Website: bh-photo
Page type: address-validator
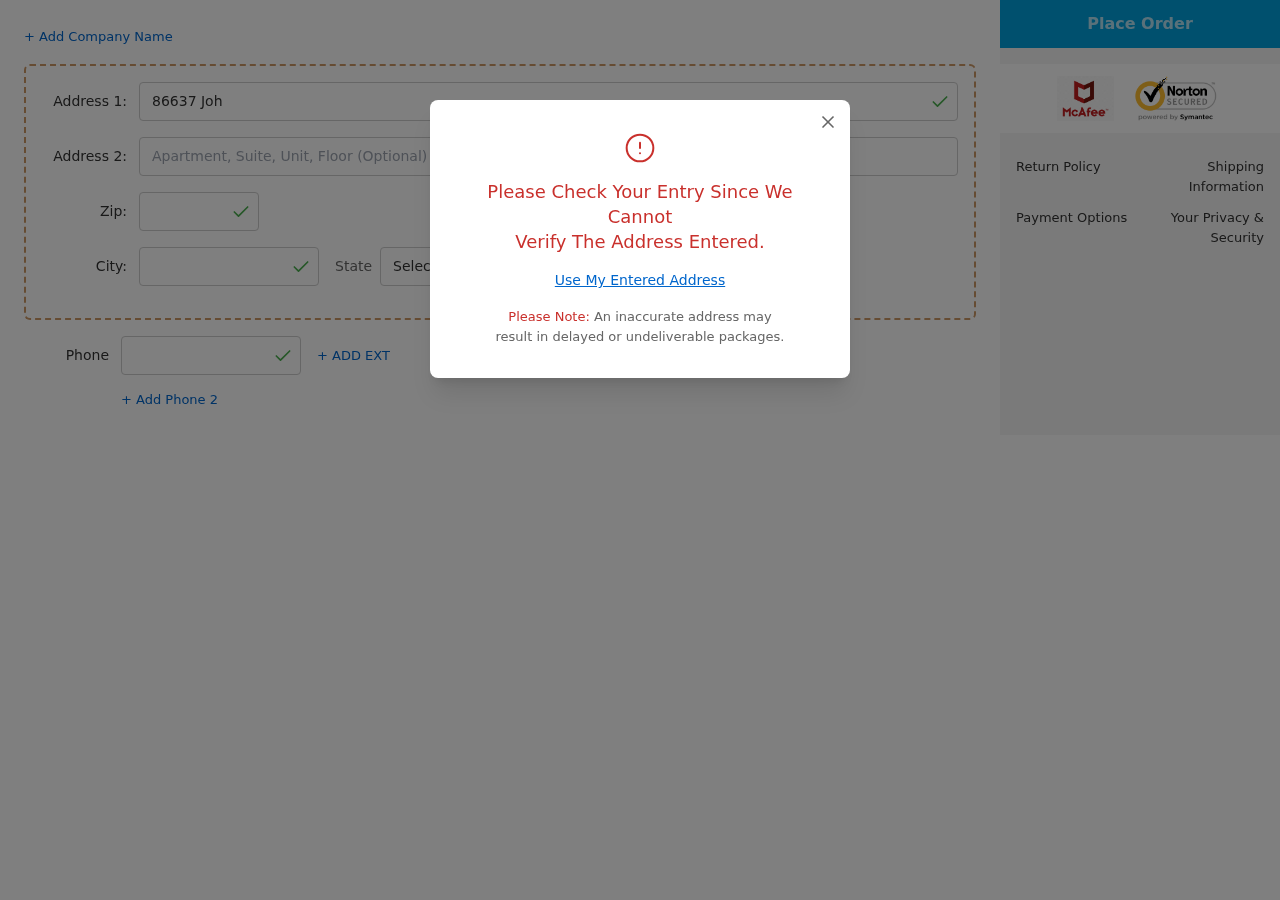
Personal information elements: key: PII_CITY
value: East Deniseville
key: PII_PHONE
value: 4746138620
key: PII_POSTCODE
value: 30964
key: PII_STATE_ABBR
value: ID
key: PII_STREET
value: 86637 John Highway